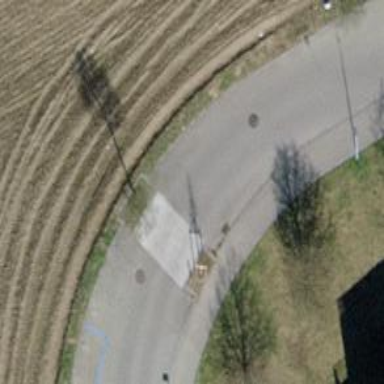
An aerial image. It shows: Traffic calming feature called choker.